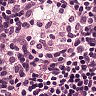
Metastatic tissue present: no